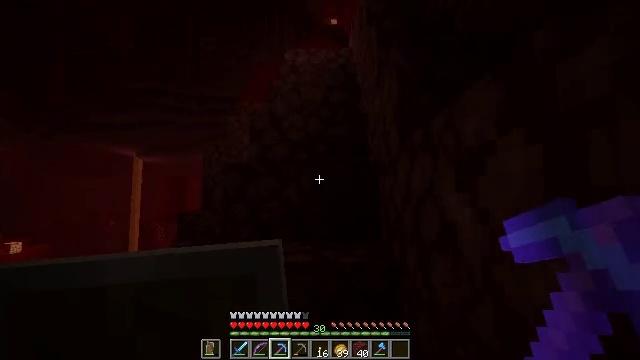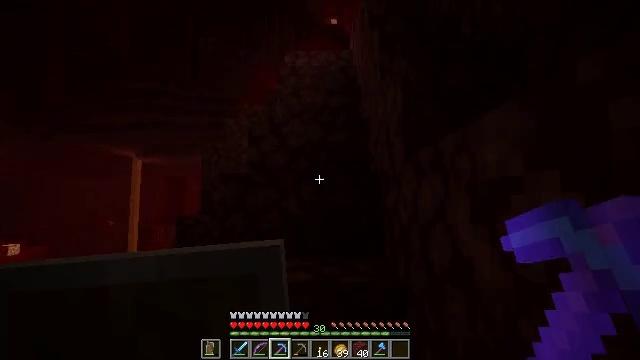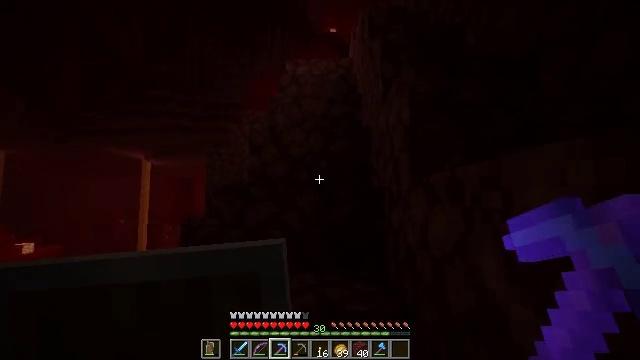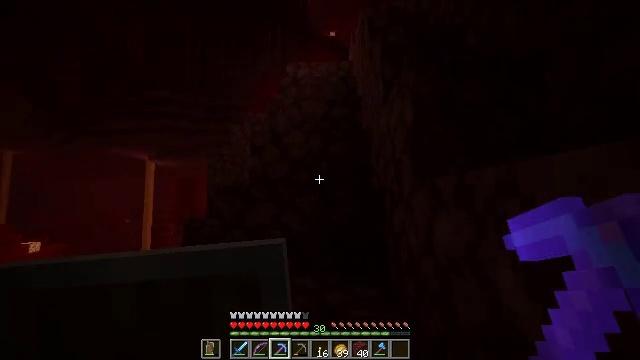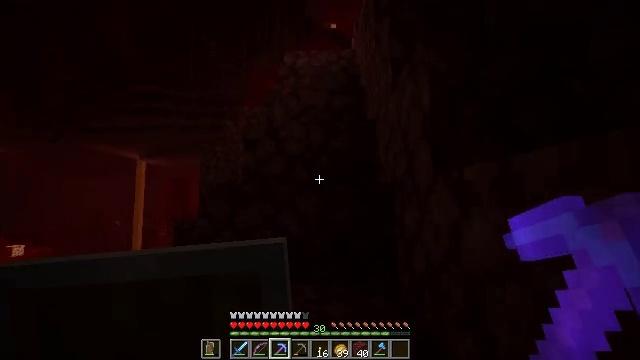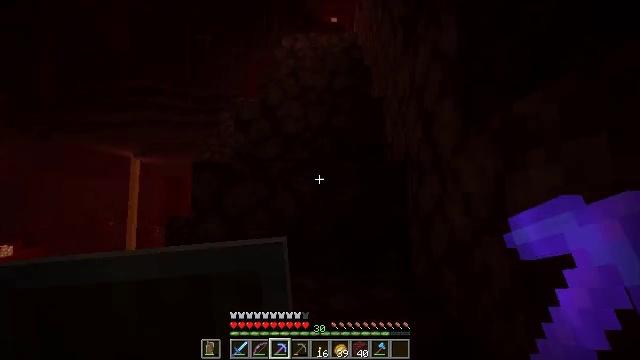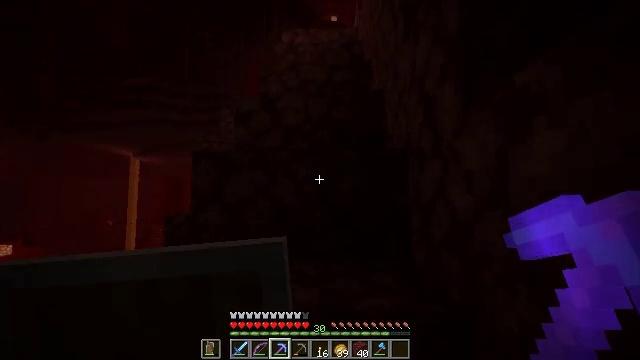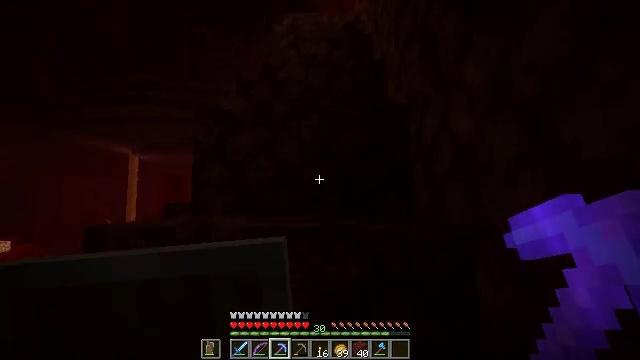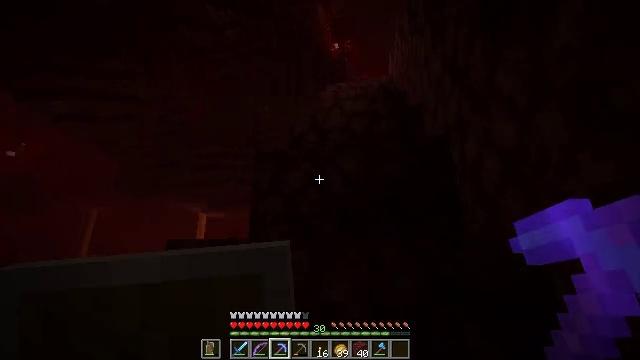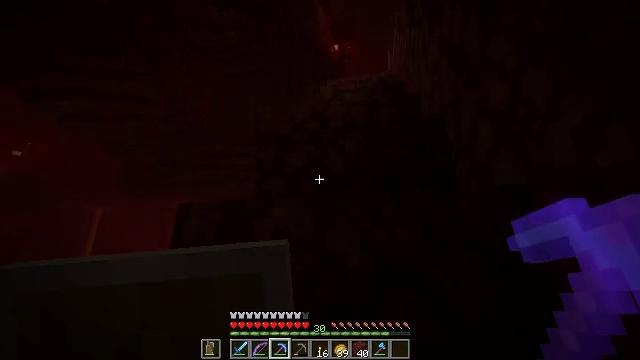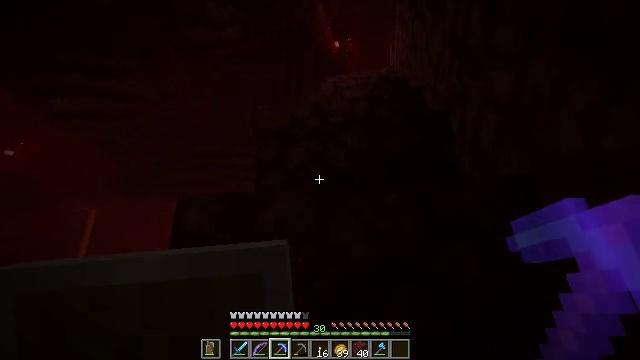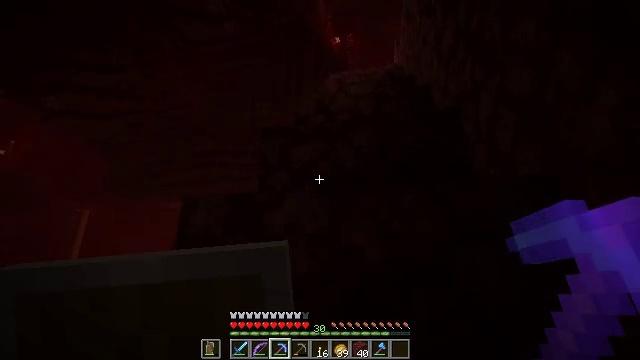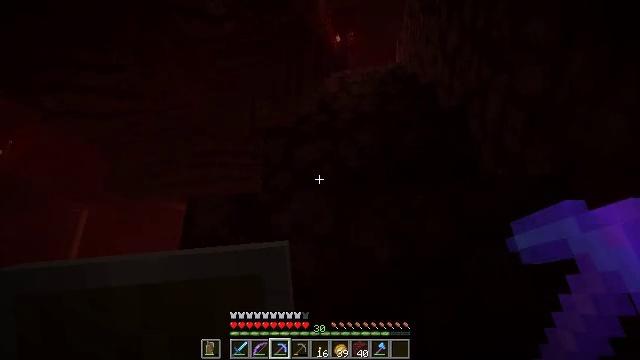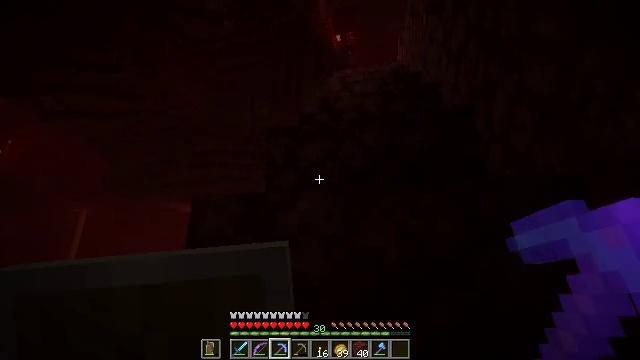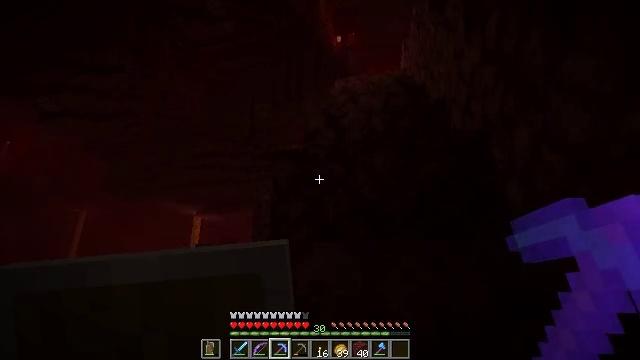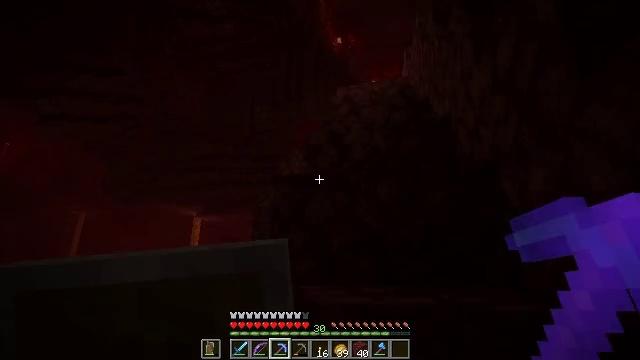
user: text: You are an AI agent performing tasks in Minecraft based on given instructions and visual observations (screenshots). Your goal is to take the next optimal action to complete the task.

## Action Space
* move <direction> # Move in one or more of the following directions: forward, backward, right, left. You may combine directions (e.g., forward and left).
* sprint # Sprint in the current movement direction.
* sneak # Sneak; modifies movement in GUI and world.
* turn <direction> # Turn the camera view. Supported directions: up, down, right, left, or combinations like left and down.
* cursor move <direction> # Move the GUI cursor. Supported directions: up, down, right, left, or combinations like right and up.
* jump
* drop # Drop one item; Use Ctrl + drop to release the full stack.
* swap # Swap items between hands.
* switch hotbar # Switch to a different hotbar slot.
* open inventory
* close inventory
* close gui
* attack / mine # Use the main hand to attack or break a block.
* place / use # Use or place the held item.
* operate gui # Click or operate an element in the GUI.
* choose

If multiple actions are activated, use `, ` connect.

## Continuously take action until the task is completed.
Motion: motion action
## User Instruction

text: Collect the nether wart block for decoration.
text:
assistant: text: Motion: move forward
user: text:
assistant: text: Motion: move forward
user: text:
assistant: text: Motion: move forward
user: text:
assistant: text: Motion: move forward
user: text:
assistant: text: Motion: move forward
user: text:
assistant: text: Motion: move forward
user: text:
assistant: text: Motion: move forward
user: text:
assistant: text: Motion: move forward, turn left and up
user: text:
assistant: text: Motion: move forward
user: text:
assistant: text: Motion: move forward
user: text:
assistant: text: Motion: move forward
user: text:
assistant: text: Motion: move forward
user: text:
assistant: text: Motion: move forward
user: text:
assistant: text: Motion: move forward, jump
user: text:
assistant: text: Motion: move forward, jump
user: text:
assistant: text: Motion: move forward, jump
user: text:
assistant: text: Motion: move forward, jump
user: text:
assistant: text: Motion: move forward
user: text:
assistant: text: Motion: move forward
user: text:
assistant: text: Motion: move forward
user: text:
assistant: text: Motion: move forward
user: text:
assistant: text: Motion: move forward, turn right and down
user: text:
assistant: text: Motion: move forward
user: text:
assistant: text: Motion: move forward, turn right and down
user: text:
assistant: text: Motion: move forward, turn right and up, jump
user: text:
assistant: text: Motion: move forward, turn right, jump
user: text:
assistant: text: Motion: move forward, jump
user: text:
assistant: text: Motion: move forward, jump
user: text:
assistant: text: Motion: move forward
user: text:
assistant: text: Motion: move forward